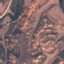
Label: HerbaceousVegetation